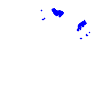
Particle: electron